Question: I have import the threadsample code from <URL>,
but I got errors after I import it.
They are :
SYSTEM_UI_FLAG_LOW_PROFILE cannot be resolved or is not a field
SYSTEM_UI_FLAG_HIDE_NAVIGATION cannot be resolved or is not a field
The project minSdkVersion=11 and targetSdkVersion=17, and I have already setup the support.v4 with it.
Does anyone have the same problem? How to fix it?
Thanks in advance.

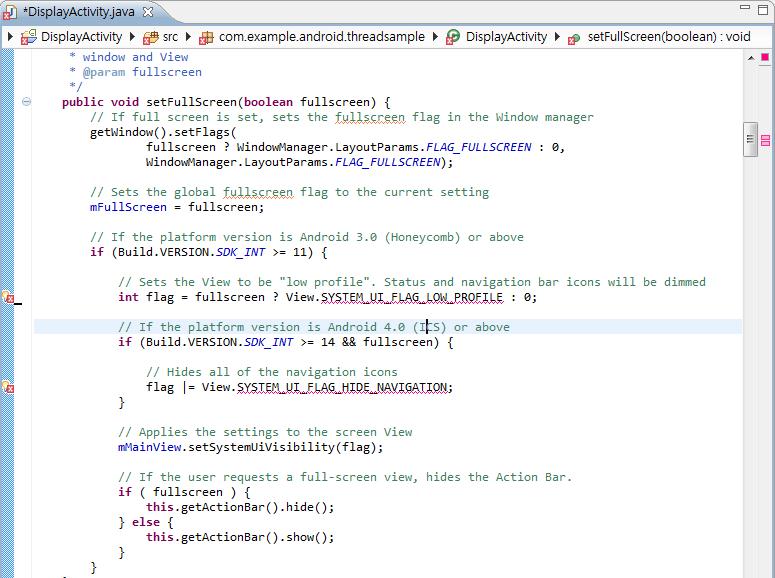
Answer: That is a mistake 'SYSTEM_UI_FLAG_LOW_PROFILE' is included in 'API >= 14' and 'SYSTEM_UI_FLAG_LAYOUT_HIDE_NAVIGATION' is included in 'API >= 16'
So you need minSdk=14. See the document at <URL>.
Need to change the project build target to Android 4.0 to get rid of the errors.